Brain MRI, t2w sequence, axial 2D slice.
Patient: age 34, sex M, weight 90 kg, height 1.9 m
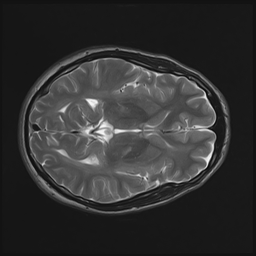